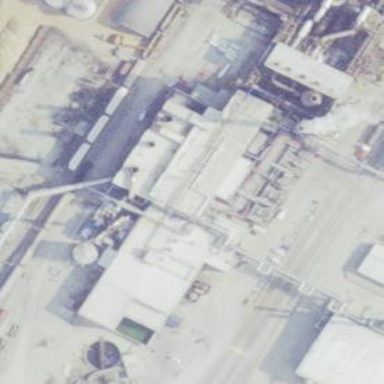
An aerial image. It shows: Industrial area with power plant.